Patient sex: F
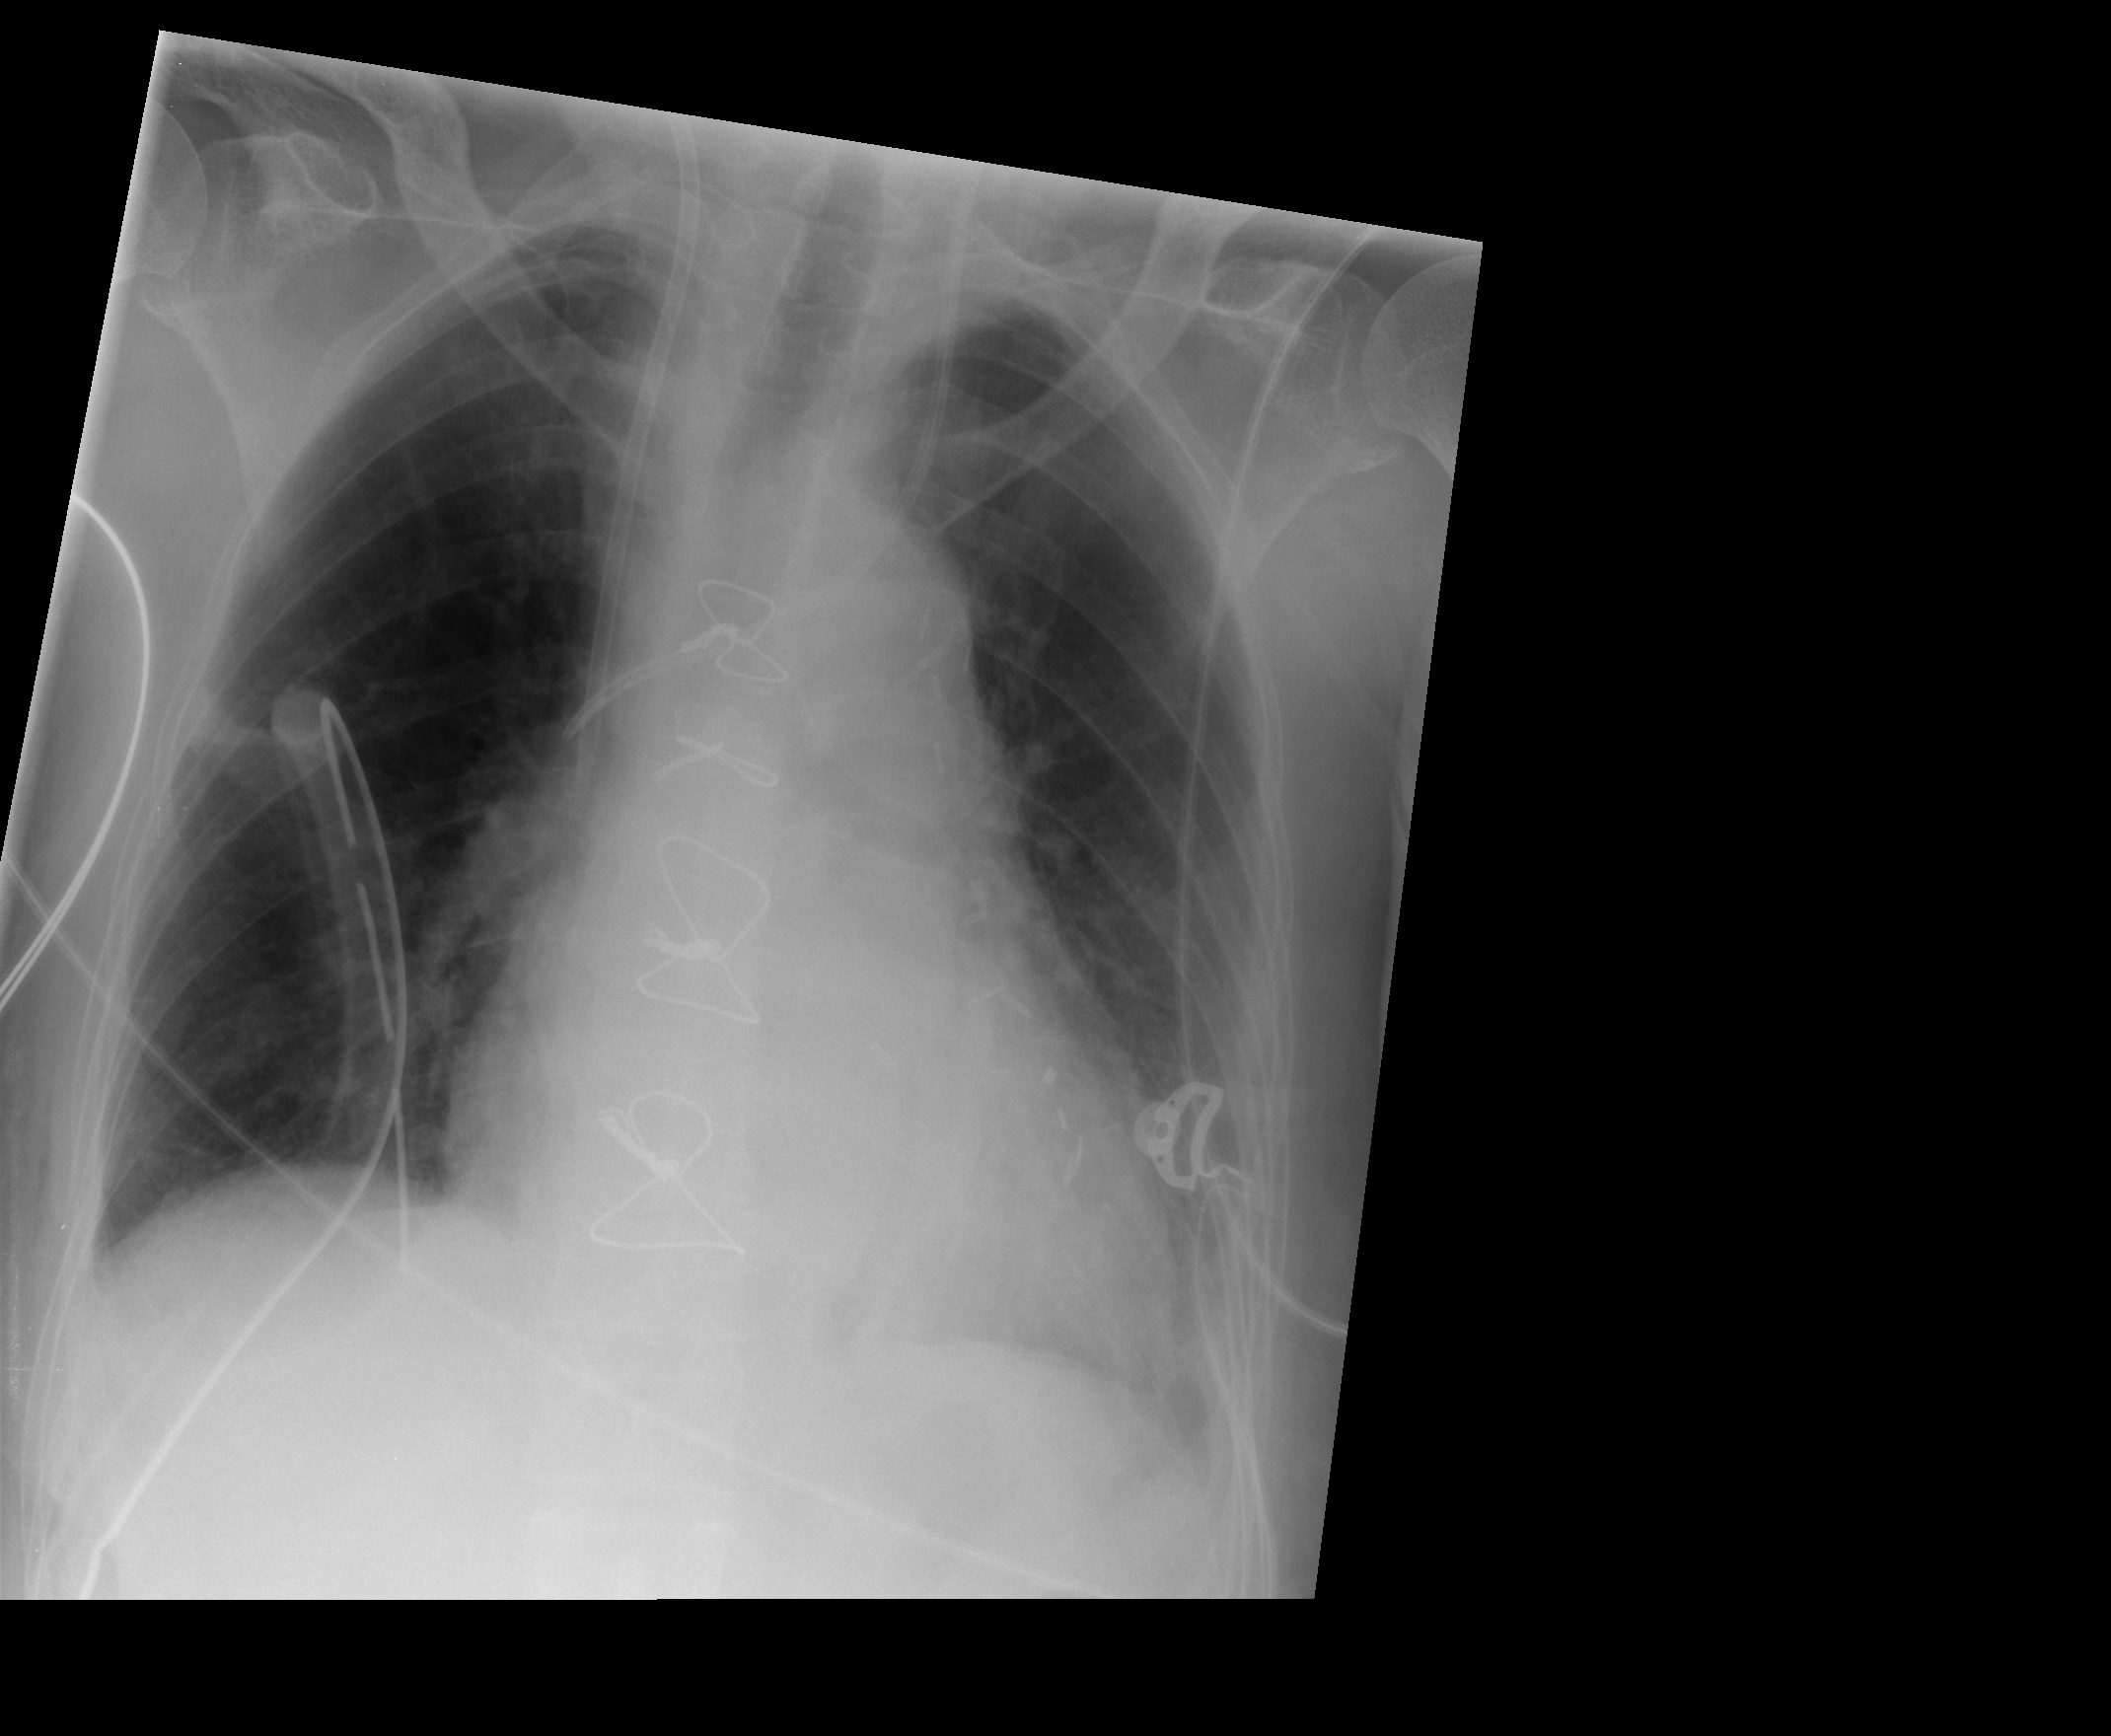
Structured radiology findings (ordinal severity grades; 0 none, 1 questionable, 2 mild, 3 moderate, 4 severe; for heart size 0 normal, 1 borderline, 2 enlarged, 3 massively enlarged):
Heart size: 2
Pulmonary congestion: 0
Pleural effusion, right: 0
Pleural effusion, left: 1
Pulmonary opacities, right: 0
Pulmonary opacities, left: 0
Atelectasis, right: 0
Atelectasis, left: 1